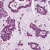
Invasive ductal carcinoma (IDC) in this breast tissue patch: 1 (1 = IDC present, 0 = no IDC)